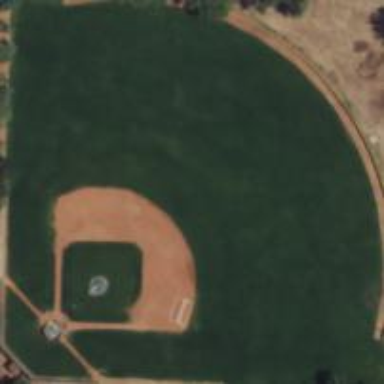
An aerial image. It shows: Baseball pitch for leisure and sports activities.